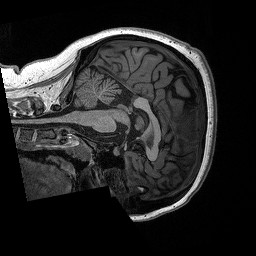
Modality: T1w
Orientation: sagittal
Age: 18
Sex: female
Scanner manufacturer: siemens
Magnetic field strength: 3 T
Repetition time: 2.3 s
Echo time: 0.00298 s